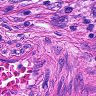
Metastatic tissue present: yes